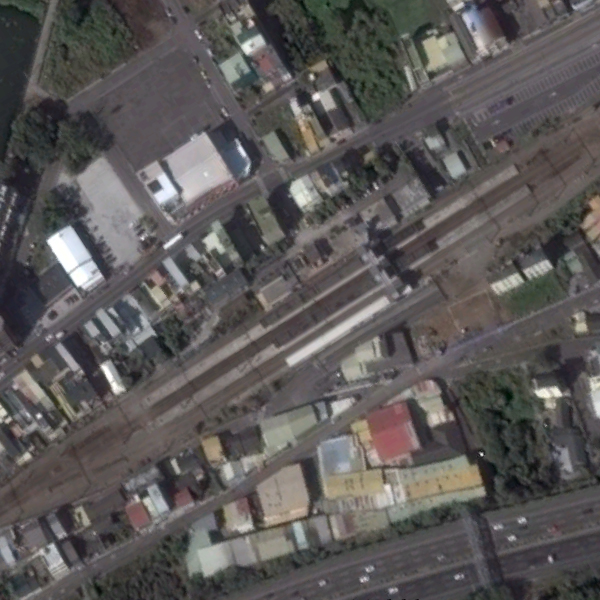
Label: RailwayStation